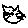
Label: cat